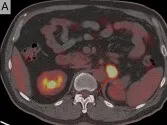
Seven months after operation, positron emission tomography/computed tomography was performed. (A, B) The soft tissue mass in the operative area was accompanied by an abnormal increase of fluorodeoxyglucose metabolism (maximum standardized uptake value, 21.0).
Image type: radiology (pet)